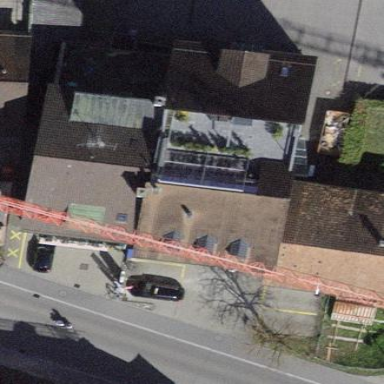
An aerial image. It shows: Building with tiled roof.